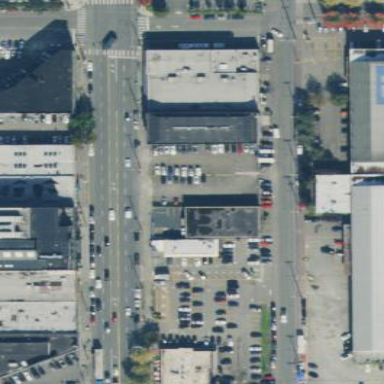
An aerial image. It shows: Retail area.